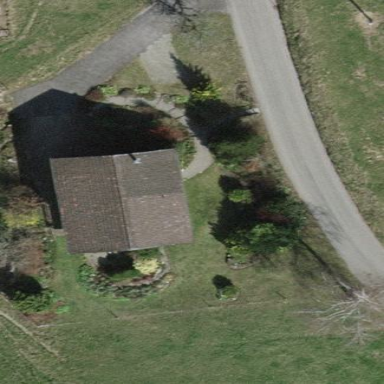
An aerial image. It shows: Detached building.